Question: I am making a portable C# class library and I am trying to add a web service reference to my project.
Using VS 2013, I right click on the solution and in my other projects there would be an option to "Add service reference." But in my mobile library project that option does not exist.
Is there something special one needs to do to add a service reference to a mobile library or is it not possible?
See screenshot, there isn't even an option to add a service reference to my project.

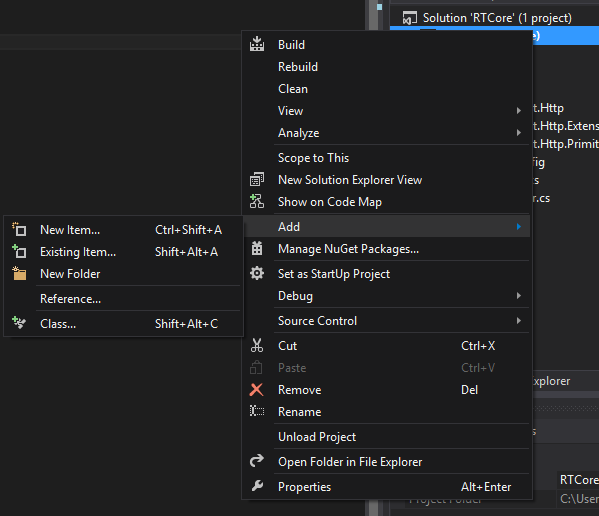
Answer: I was having the same problem. Right after creation of a new project of type "Blank App (Xamarin.Forms Shared) in Visual Studio there was no "Add Service Reference" link when I right clicked on PCL. What I did was I just created another PCL and referenced it instead of default one (which I deleted later).
I chose project of type "Class Library (Portable for iOS, Android and Windows)".
<URL>
And then I went to project's properties and unselected "Windows Phone 8.1" checkbox.
<URL>
And "Add Service Reference" link appeared all over the sudden.
<URL>
I am using Visual Stuido 2015 Community Edition (version 14.0.25123.00 Update 2). Hope this will work for you guys too.